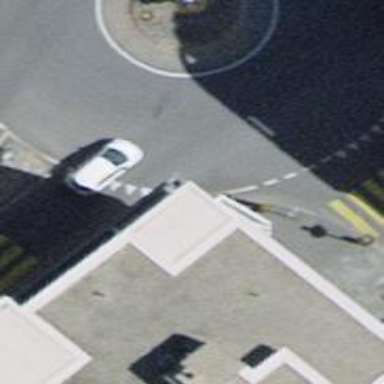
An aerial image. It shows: Tertiary road with asphalt surface leading to roundabout.